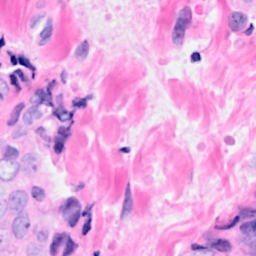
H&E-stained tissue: Breast